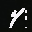
Label: 4